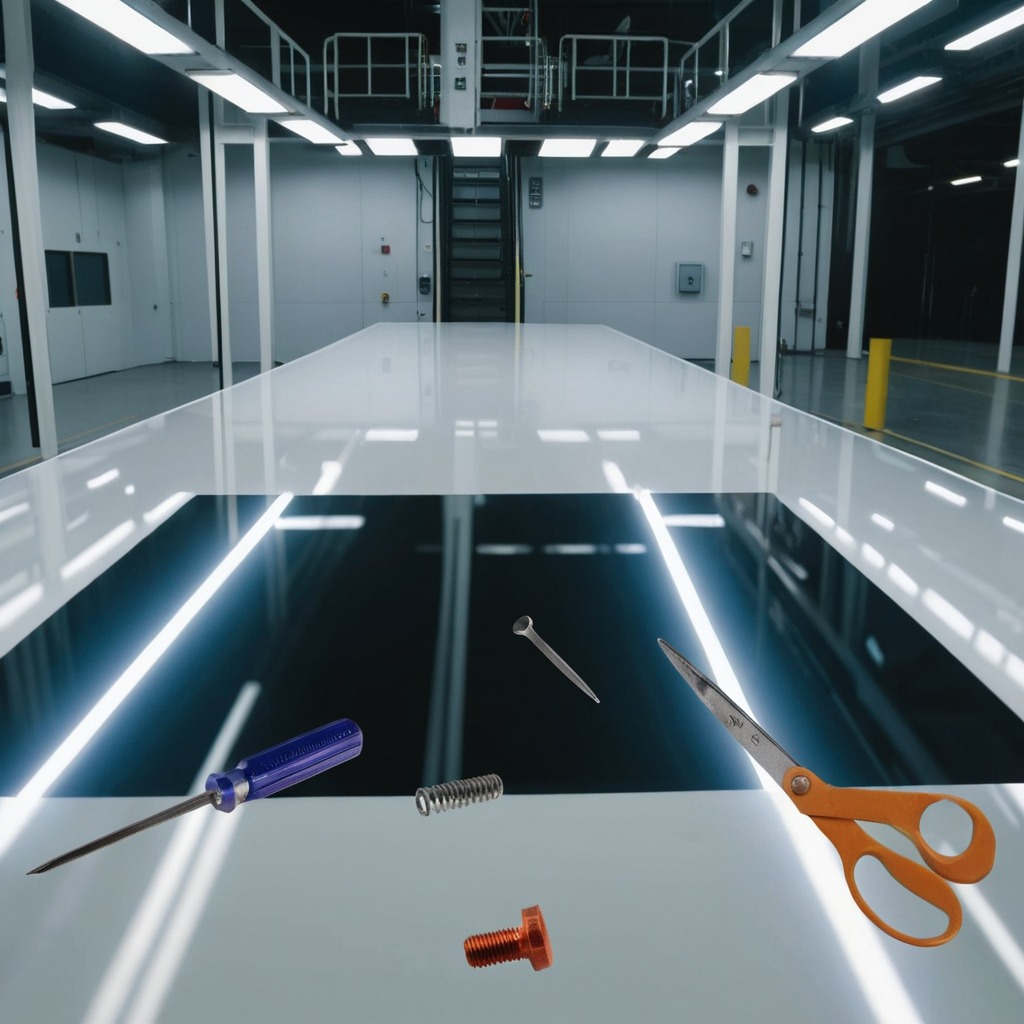
A metal machine screw, an iron nail, a coiled metal spring, a screwdriver, and a pair of scissors are lying on the table.